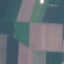
Label: AnnualCrop